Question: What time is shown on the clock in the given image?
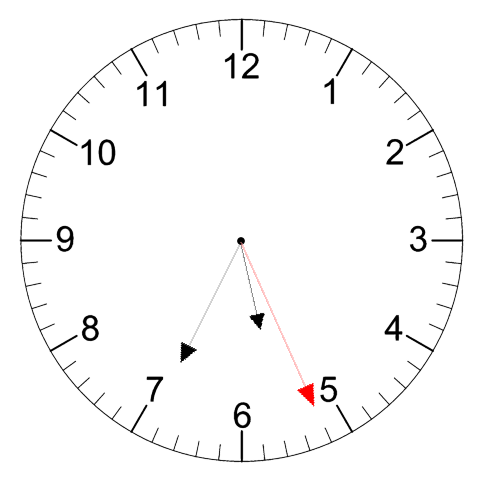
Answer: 05:34:26